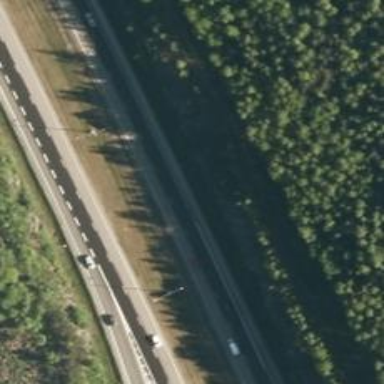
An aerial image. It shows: Asphalt motorway.